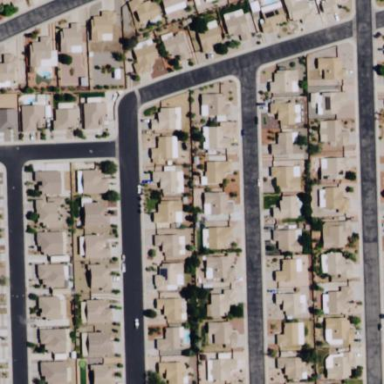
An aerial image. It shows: This residential area consists of single-family homes.